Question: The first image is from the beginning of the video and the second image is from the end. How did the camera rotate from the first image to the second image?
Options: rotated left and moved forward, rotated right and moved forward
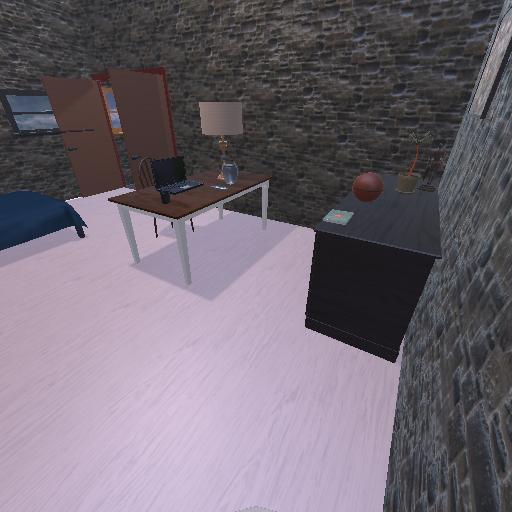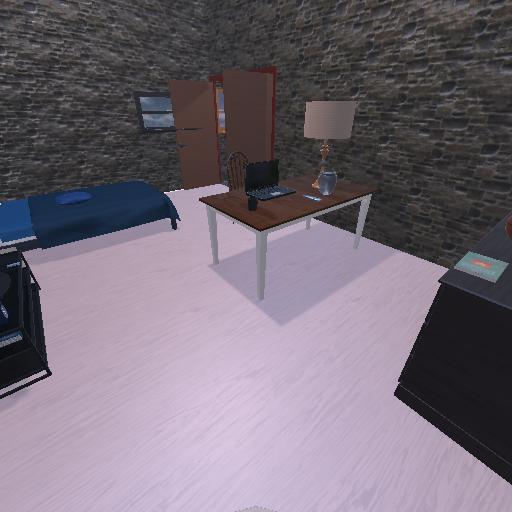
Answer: rotated left and moved forward